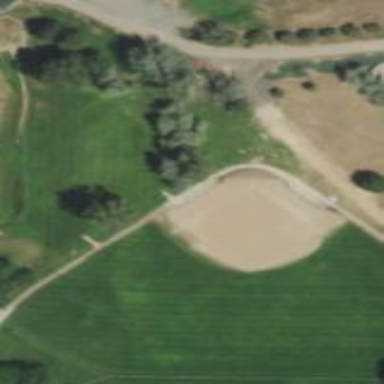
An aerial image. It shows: Baseball pitch for leisure land.